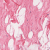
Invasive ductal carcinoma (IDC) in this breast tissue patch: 0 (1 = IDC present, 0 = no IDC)